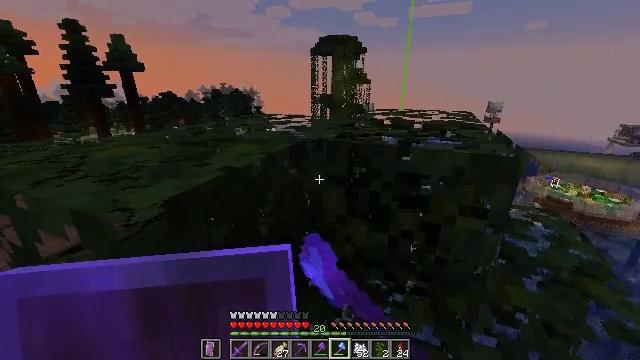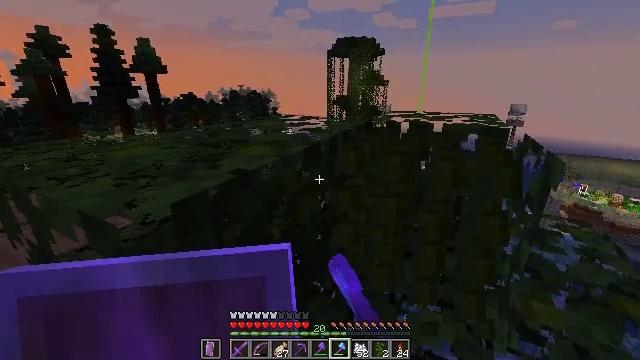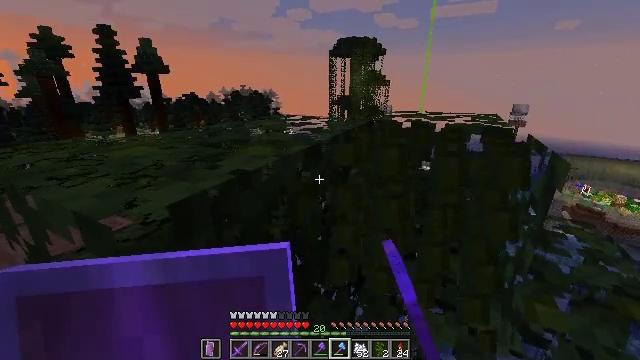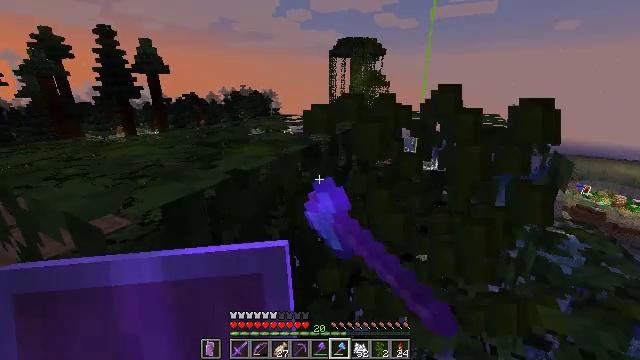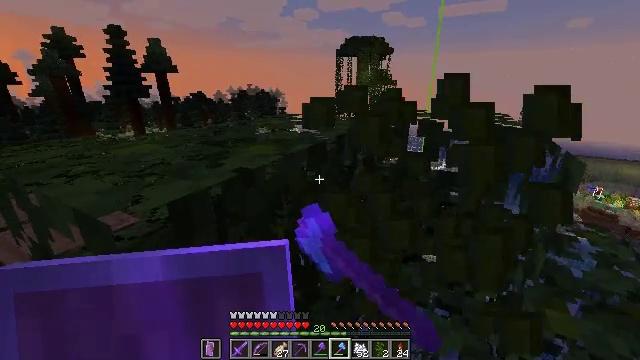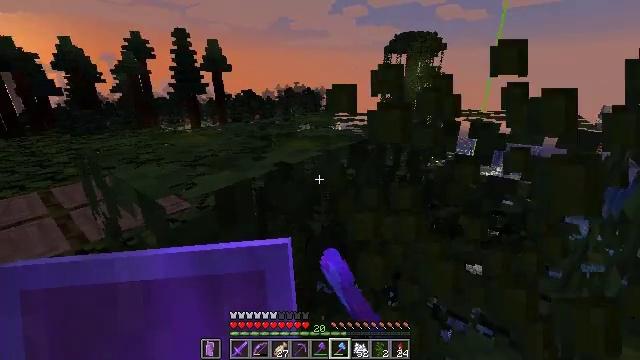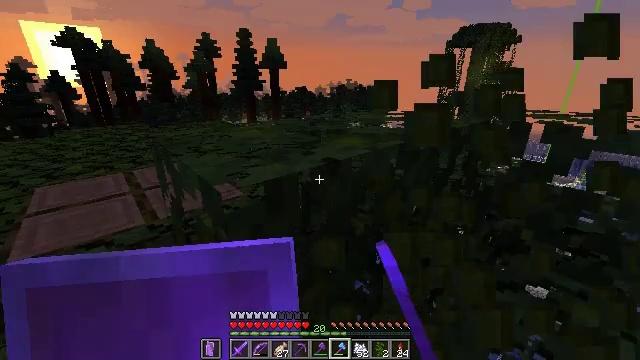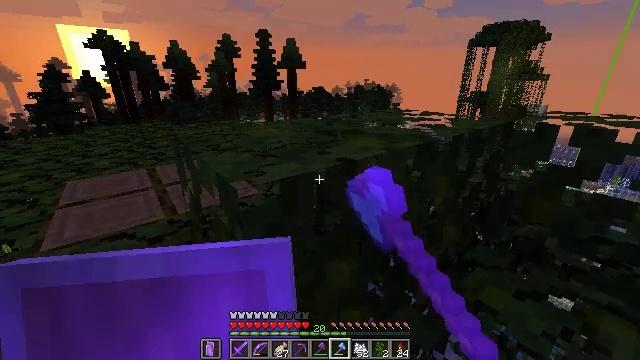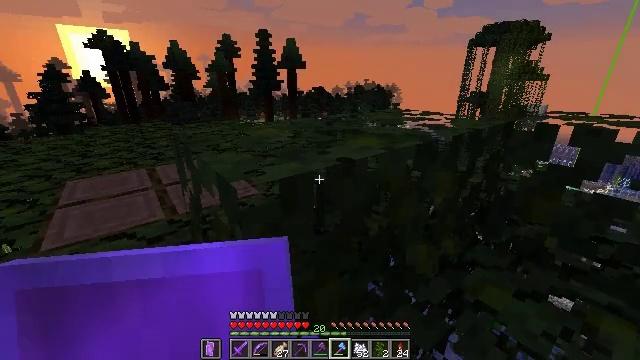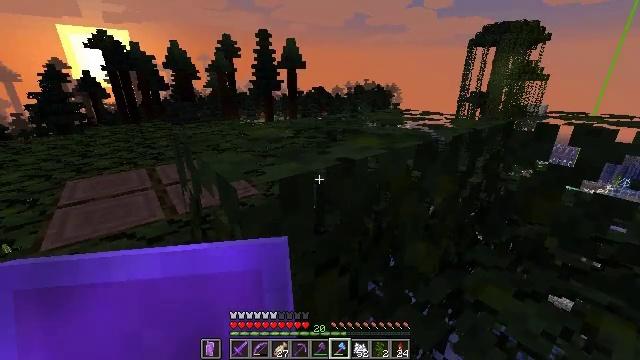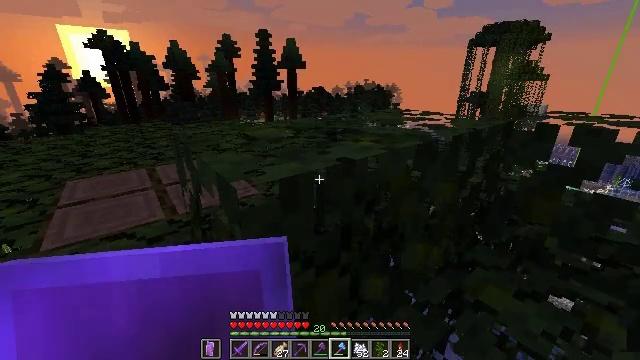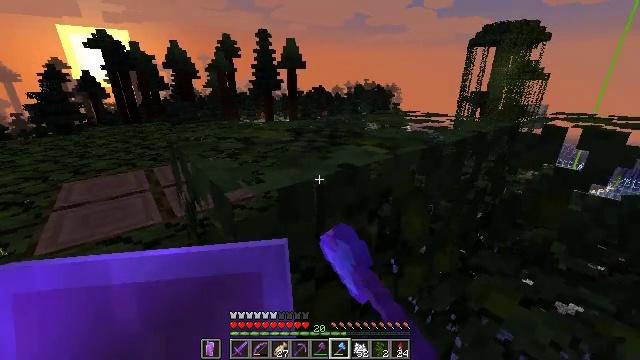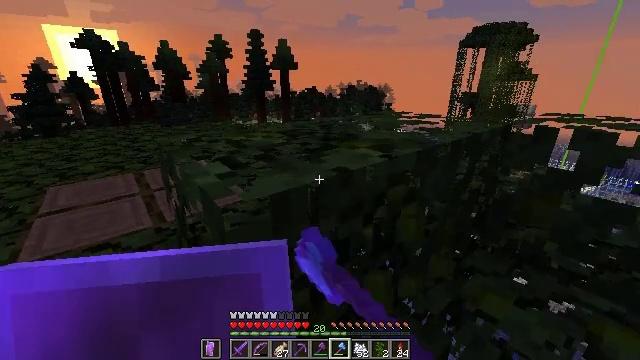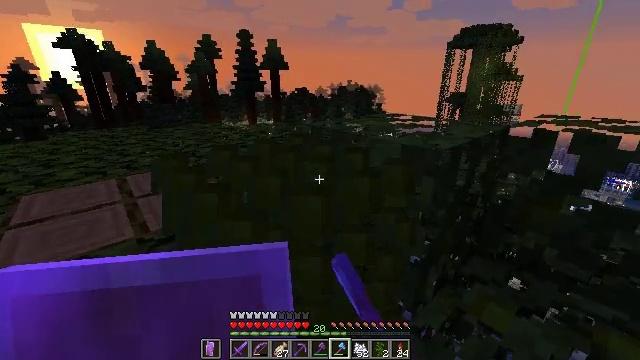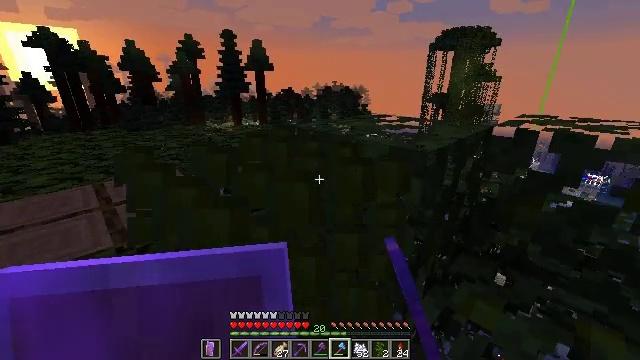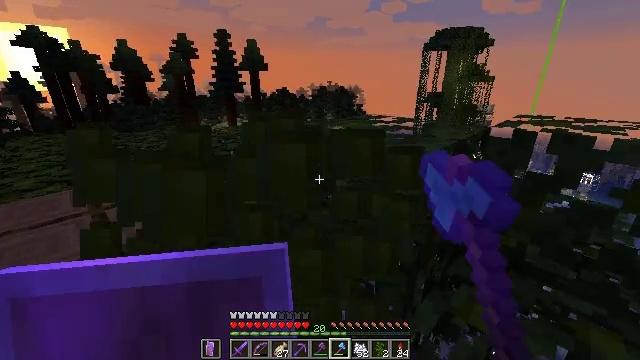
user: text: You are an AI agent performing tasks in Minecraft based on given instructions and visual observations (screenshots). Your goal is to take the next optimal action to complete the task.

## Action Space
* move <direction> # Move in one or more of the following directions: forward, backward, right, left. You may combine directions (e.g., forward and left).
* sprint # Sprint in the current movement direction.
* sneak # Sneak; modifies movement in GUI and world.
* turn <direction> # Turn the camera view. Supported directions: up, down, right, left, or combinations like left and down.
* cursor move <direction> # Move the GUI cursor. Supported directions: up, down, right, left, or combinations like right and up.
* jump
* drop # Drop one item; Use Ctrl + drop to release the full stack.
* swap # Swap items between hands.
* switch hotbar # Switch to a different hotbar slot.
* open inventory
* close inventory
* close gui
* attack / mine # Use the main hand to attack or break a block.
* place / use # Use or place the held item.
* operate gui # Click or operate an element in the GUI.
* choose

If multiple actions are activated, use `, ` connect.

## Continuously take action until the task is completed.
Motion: motion action
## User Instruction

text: Clear the jungle leaves to make way.
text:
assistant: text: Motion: sneak, turn left, attack / mine
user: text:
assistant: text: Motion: sneak, attack / mine
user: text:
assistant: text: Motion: sneak, attack / mine
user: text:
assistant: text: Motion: sneak, turn left, attack / mine
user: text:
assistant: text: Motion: sneak, turn left, attack / mine
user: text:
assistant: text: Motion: sneak, turn left, attack / mine
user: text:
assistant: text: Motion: sneak, turn left, attack / mine
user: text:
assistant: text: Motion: sneak, attack / mine
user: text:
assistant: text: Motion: sneak, attack / mine
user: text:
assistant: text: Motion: move forward, sneak, attack / mine
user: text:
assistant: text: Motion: move forward, sneak, attack / mine
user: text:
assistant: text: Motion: move forward, sneak, turn right, attack / mine
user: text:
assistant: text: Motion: move forward, sneak, turn right, attack / mine
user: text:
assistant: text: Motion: move forward, sneak, turn right, attack / mine
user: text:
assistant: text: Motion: move forward, sneak, turn right, attack / mine
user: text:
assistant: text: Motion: move forward, sneak, attack / mine
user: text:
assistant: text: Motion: move forward, sneak, turn right, attack / mine
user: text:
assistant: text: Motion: move forward, sneak, turn right, attack / mine
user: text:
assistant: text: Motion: move forward, sneak, turn right, attack / mine
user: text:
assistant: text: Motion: sneak, turn right, attack / mine
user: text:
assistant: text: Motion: sneak, turn right, attack / mine
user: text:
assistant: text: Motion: sneak, turn right, attack / mine
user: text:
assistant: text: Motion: sneak, attack / mine
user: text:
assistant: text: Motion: sneak, attack / mine
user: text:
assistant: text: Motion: sneak, turn right, attack / mine
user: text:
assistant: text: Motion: sneak, turn right, attack / mine
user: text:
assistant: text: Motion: sneak, turn right, attack / mine
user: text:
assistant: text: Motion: sneak, attack / mine
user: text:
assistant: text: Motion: sneak, turn right, attack / mine
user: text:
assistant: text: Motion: sneak, turn right, attack / mine